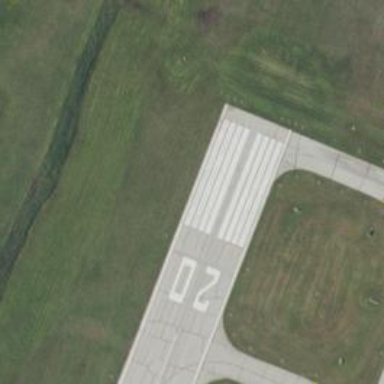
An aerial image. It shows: Image of taxiway at airport.